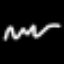
Label: squiggle